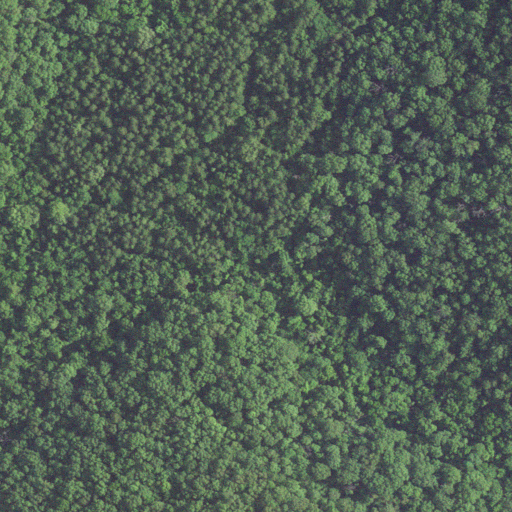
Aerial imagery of valley in Missouri named Wilderness Hollow containing deciduous forest, evergreen forest, and mixed forest